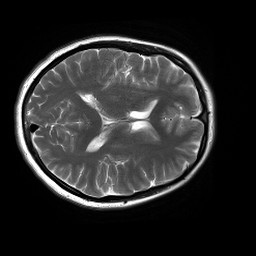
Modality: T2w
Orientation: axial
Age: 22
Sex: female
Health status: healthy
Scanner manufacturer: siemens
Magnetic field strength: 3 T
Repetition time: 4.01 s
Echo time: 0.116 s